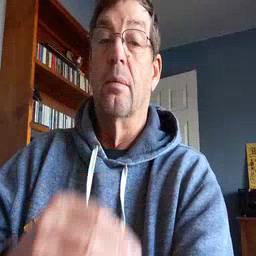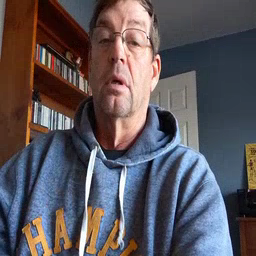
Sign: sleep